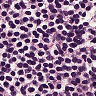
Metastatic tissue present: no